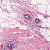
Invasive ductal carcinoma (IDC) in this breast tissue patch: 0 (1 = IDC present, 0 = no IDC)